Aerial crown-view tile of a tropical tree (Barro Colorado Island, Panama), acquired 20240716:
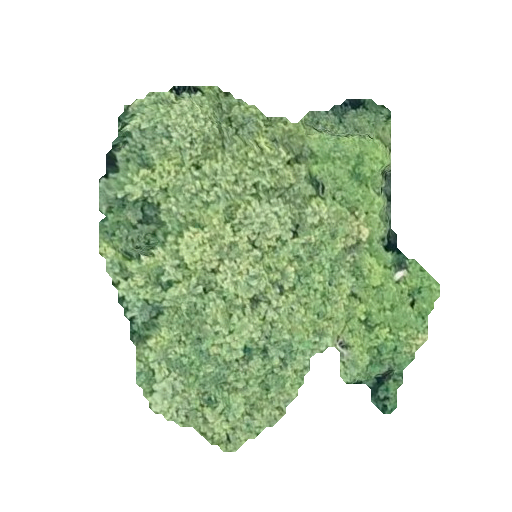
Species: Luehea seemannii
GBIF accepted scientific name: Luehea seemannii
Crown area: 136.759 m²